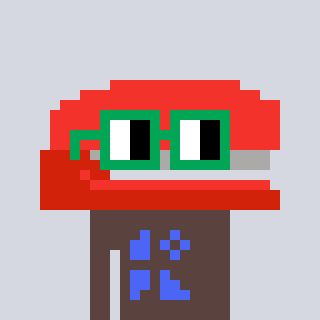
a pixel art character with square green glasses, a stapler-shaped head and a darkbrown-colored body on a cool background